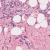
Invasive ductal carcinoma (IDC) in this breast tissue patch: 1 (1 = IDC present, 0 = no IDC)